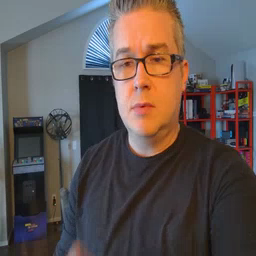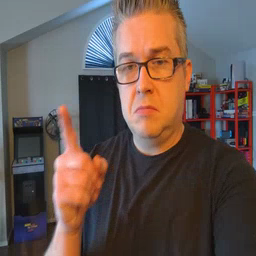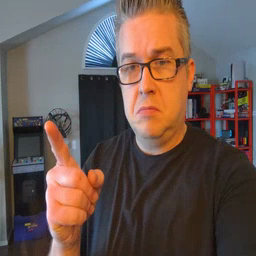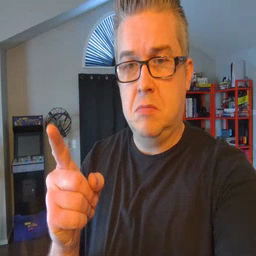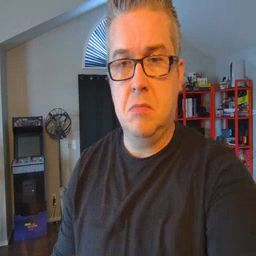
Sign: hesheit